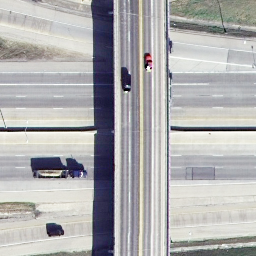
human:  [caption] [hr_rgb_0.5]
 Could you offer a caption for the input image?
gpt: An overpass with a road go across another roads vertically and some cars on the roads .

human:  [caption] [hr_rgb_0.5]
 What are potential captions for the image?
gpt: An overpass with a road go across another roads vertically and some cars on the roads .

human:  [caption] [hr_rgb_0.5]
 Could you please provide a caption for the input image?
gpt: A road go across another two vertically with some cars on the roads .

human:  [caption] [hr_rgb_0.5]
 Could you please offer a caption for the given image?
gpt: An overpass with a road go across another roads vertically .

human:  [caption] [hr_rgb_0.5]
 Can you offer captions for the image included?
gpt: A road go across another two vertically with some cars on the roads and surrounded by plants .